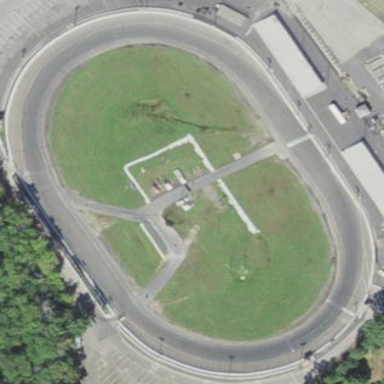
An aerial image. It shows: Motor sport raceway with asphalt surface.